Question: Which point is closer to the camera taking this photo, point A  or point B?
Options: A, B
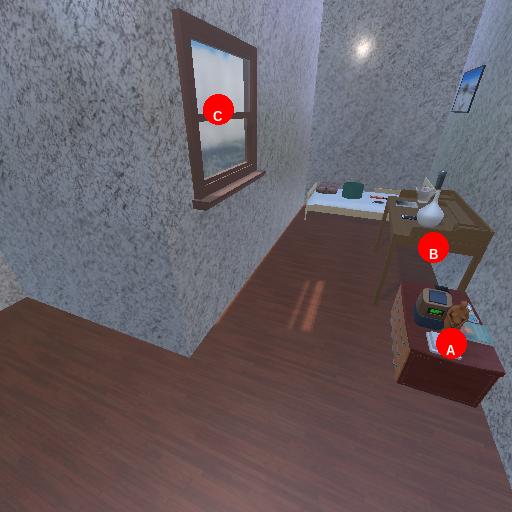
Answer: A